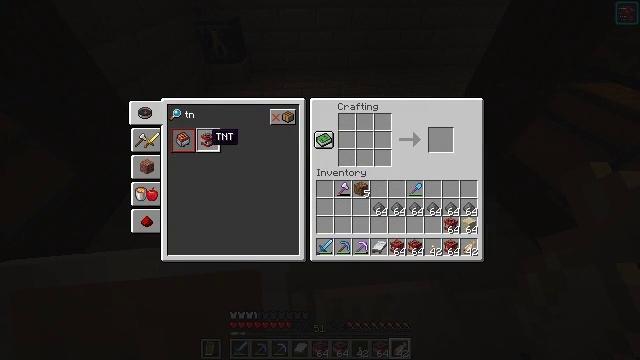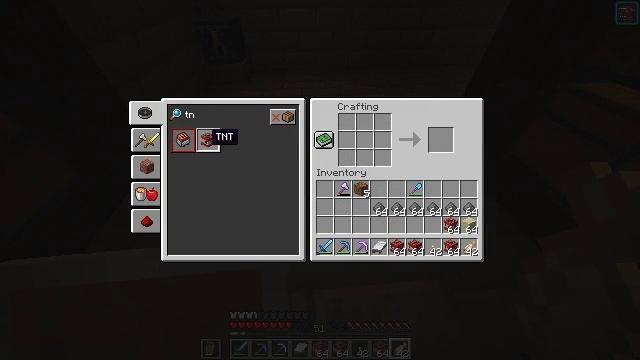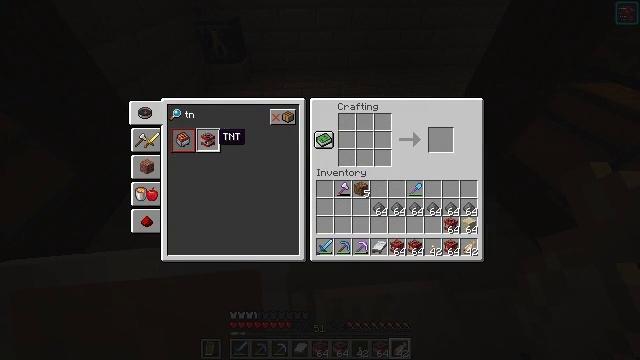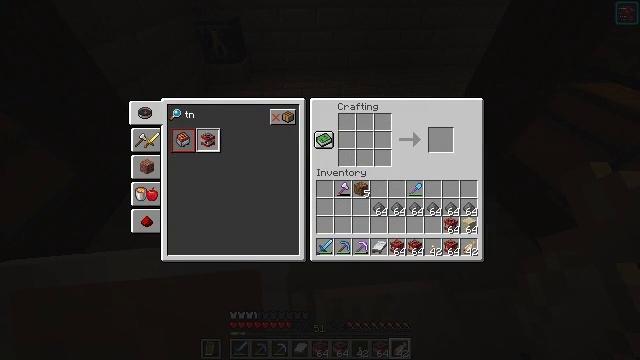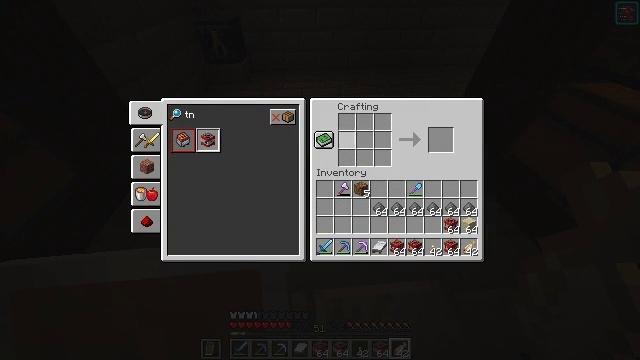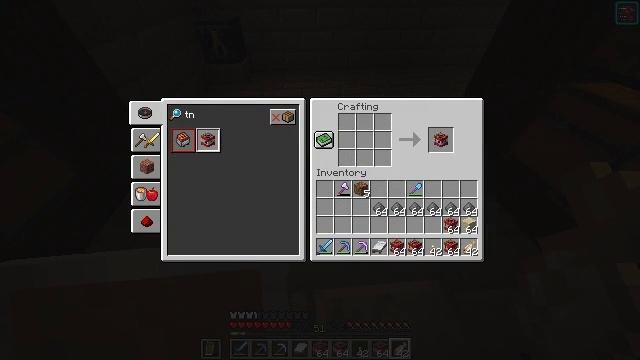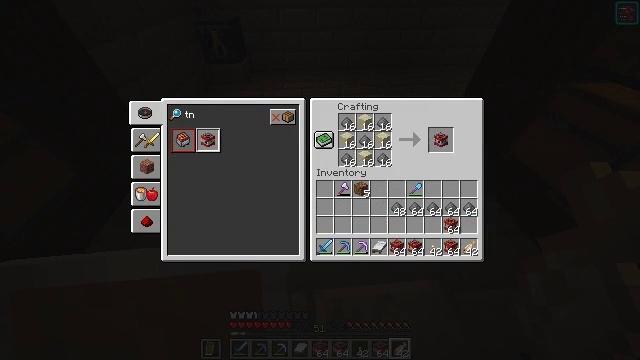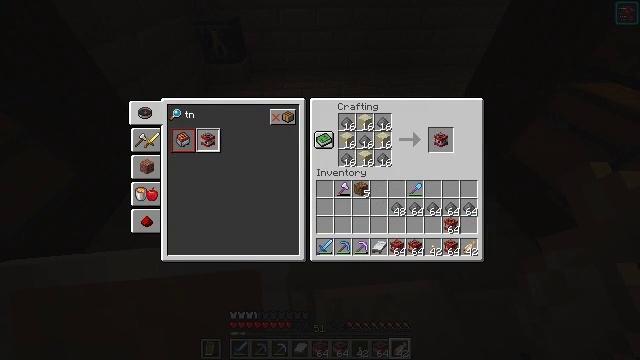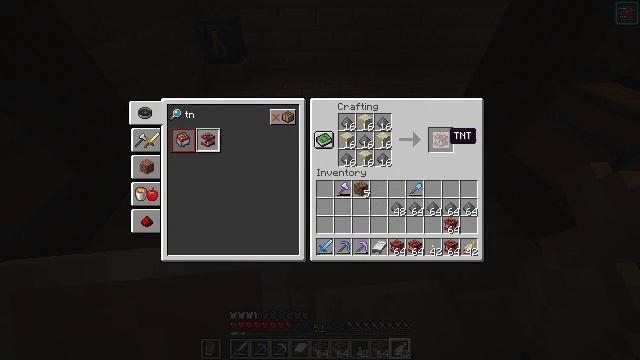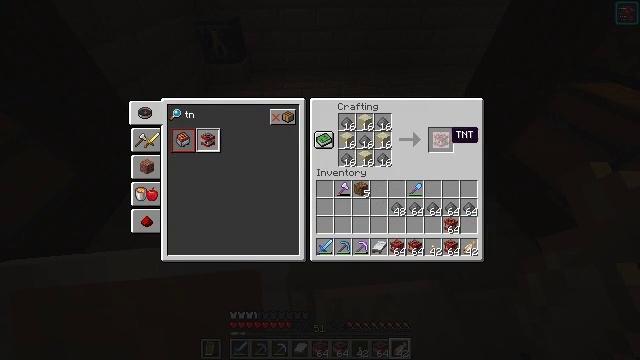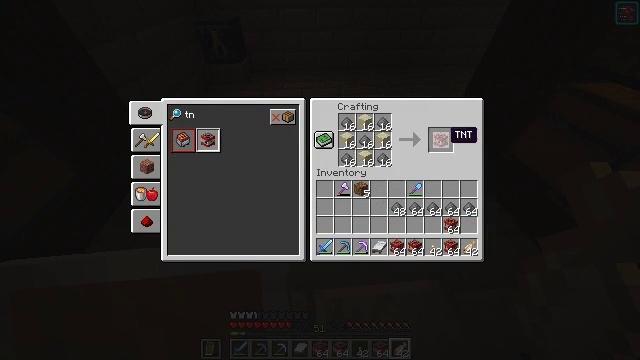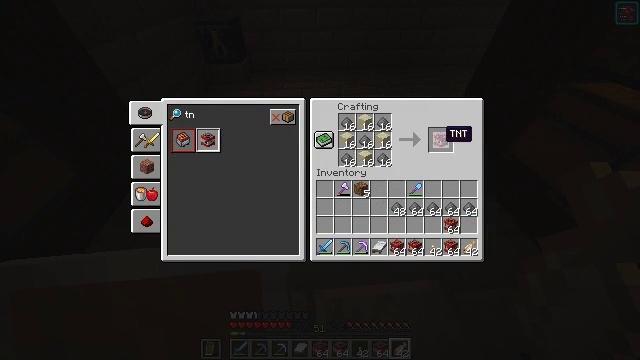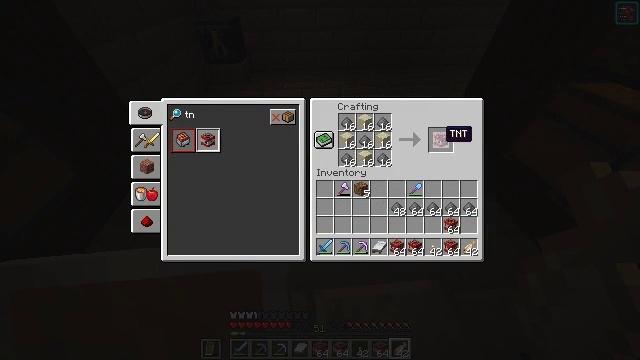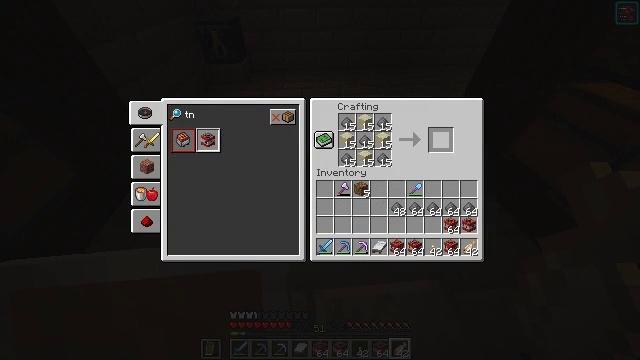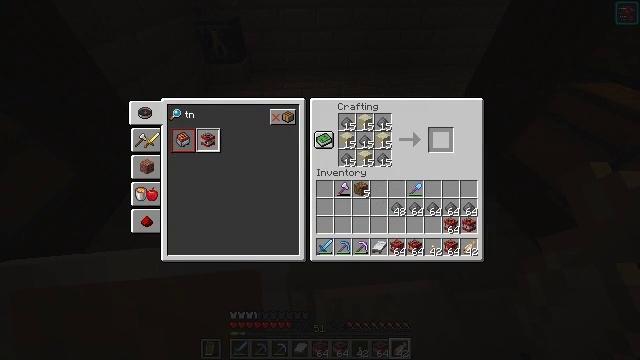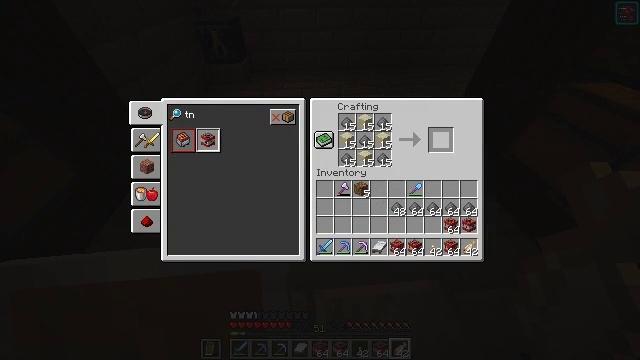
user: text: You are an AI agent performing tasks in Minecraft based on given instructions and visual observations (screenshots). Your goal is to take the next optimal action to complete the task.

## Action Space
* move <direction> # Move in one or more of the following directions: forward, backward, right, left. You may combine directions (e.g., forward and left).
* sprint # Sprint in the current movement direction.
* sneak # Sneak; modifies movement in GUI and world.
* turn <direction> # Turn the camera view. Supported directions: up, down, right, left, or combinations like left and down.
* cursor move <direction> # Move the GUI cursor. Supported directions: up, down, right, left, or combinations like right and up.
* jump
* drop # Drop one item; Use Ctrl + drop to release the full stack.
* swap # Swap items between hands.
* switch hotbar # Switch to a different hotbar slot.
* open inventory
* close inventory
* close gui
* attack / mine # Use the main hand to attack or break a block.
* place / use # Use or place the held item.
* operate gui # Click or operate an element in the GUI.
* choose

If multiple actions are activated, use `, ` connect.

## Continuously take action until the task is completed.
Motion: motion action
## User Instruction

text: Make TNT on the crafting table.
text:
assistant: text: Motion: sneak, operate gui
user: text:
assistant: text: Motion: sneak
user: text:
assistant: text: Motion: sneak, cursor move right
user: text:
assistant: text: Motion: sneak, cursor move right
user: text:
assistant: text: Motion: sneak, cursor move right
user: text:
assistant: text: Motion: sneak
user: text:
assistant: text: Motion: sneak
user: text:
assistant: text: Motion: sneak, cursor move right
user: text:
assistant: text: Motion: sneak
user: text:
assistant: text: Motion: sneak
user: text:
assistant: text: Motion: sneak
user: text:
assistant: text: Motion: sneak
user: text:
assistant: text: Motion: sneak, operate gui
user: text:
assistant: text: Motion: sneak, operate gui
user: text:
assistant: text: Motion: sneak
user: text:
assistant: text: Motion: sneak
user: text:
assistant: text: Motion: sneak
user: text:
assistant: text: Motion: sneak
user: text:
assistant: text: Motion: no_op
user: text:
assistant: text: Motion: no_op
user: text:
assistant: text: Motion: no_op
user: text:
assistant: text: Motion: no_op
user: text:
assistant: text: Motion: no_op
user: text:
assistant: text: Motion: no_op
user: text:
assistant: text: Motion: close gui
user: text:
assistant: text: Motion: turn right
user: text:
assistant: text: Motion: turn right
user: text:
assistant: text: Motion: turn right and up
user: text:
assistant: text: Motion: turn up
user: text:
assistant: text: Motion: no_op